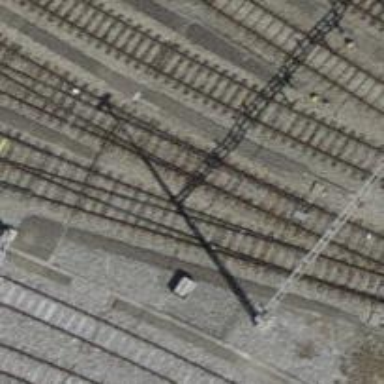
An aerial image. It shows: Railway switch.